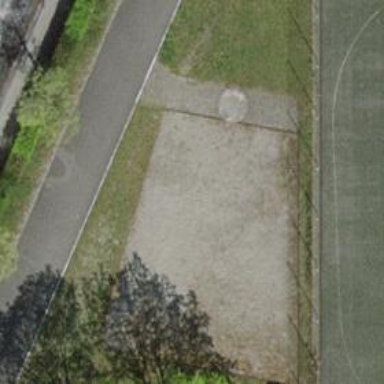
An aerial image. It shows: Pitch used for basketball and soccer.